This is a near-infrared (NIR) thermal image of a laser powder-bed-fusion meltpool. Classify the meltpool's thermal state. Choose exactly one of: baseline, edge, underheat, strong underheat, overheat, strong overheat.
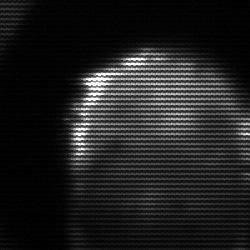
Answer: edge